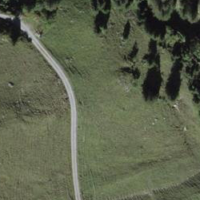
EUNIS habitat code: 23
Species observed at this site:
Platanthera bifolia
Ajuga reptans
Parnassia palustris